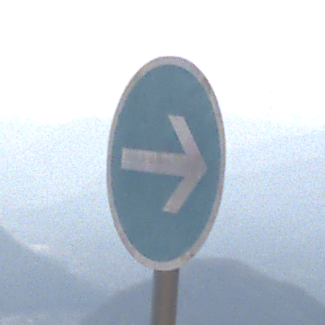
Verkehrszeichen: VorgeschriebeneFahrtrichtungHierRechts
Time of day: Midday
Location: Outdoor (Nature)
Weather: Clear
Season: NotSpecified
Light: Natural